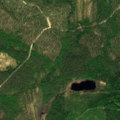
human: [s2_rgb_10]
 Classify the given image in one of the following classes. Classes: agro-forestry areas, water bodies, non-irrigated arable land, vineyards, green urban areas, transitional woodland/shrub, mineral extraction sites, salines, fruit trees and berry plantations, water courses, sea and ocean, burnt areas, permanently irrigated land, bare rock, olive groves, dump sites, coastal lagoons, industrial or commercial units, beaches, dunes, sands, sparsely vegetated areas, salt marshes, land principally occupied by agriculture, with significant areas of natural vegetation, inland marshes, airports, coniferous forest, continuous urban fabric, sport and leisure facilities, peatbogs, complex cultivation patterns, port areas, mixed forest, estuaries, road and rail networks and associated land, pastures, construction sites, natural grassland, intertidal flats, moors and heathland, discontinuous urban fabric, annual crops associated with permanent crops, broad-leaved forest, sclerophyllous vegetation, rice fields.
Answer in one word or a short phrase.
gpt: coniferous forest, mixed forest